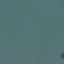
Land use / land cover class: SeaLake